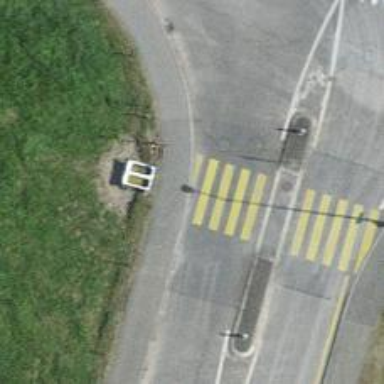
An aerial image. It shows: Kerb barrier.